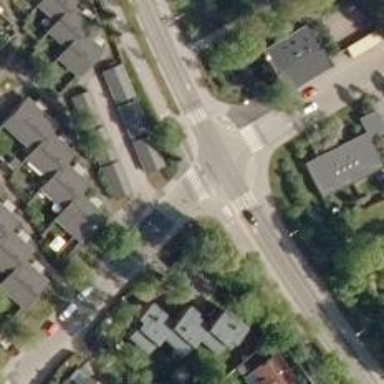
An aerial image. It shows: Road with "give way" sign.